Interaction volume radius: 5 \u00c5
Interaction volume height: 10 \u00c5
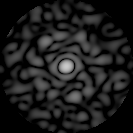
Disorder parameter: 0.8785